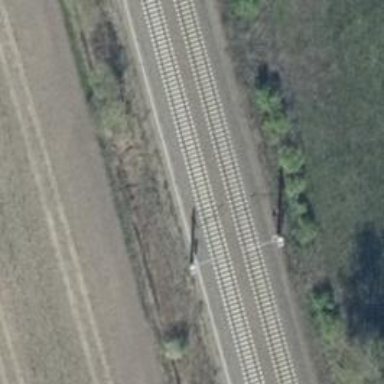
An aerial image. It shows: Railway milestone with catenary mast.